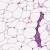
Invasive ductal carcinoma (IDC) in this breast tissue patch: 0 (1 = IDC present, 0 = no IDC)